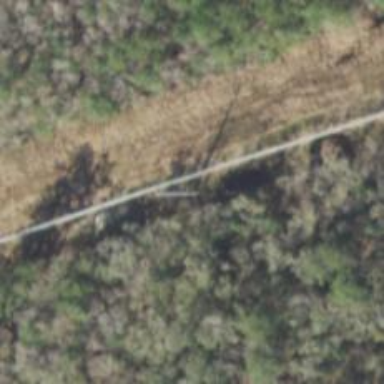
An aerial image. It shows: Power pole.